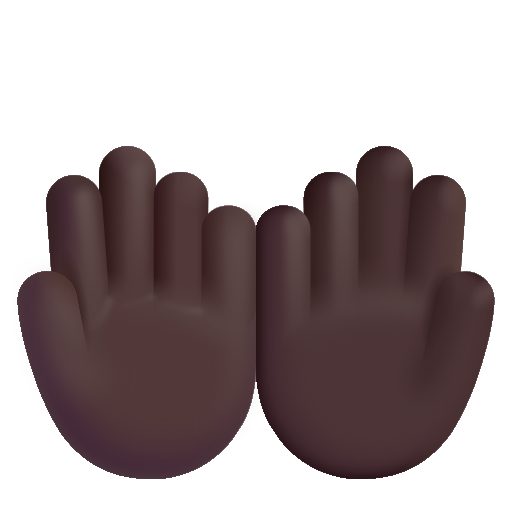
palms up together color dark